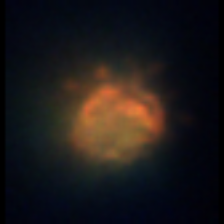
Taxon: Ciliates
Group: Other